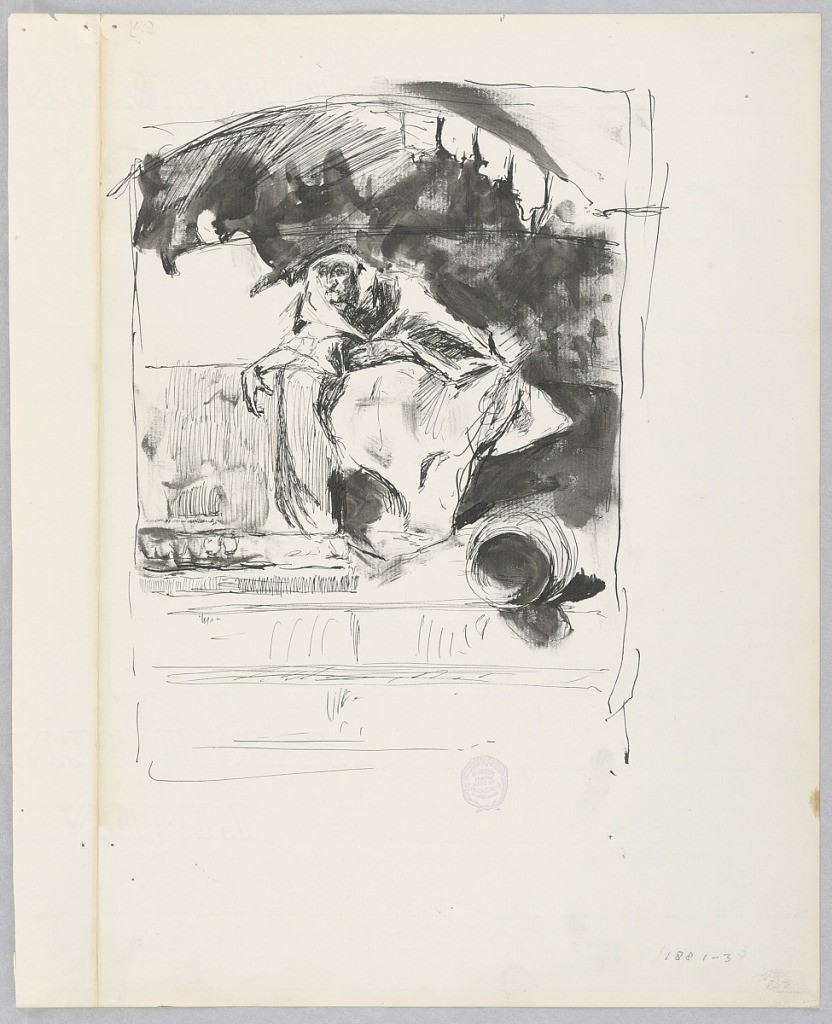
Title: Man
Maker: Robert Frederick Blum, American, 1857–1903
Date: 1881–1883
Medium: Pen and ink, brush and wash on laid paper
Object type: Drawing
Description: Sketch of a male figure under a canopy.